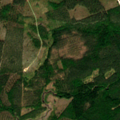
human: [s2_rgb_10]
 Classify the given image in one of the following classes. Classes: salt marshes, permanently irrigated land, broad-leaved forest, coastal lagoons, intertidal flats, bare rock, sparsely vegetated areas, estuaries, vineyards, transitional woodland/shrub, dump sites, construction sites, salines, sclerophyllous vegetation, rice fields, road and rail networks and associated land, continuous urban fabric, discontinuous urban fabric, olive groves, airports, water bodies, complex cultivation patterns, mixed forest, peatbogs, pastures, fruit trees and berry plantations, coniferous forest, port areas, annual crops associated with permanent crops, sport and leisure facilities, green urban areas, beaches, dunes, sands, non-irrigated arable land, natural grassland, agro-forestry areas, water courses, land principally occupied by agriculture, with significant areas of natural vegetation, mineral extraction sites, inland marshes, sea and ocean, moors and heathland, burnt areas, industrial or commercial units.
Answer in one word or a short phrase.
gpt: coniferous forest, mixed forest, transitional woodland/shrub